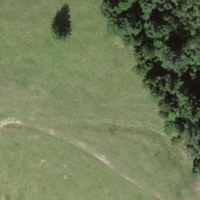
EUNIS habitat code: 26
Species observed at this site:
Cardamine pratensis